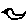
Label: bird